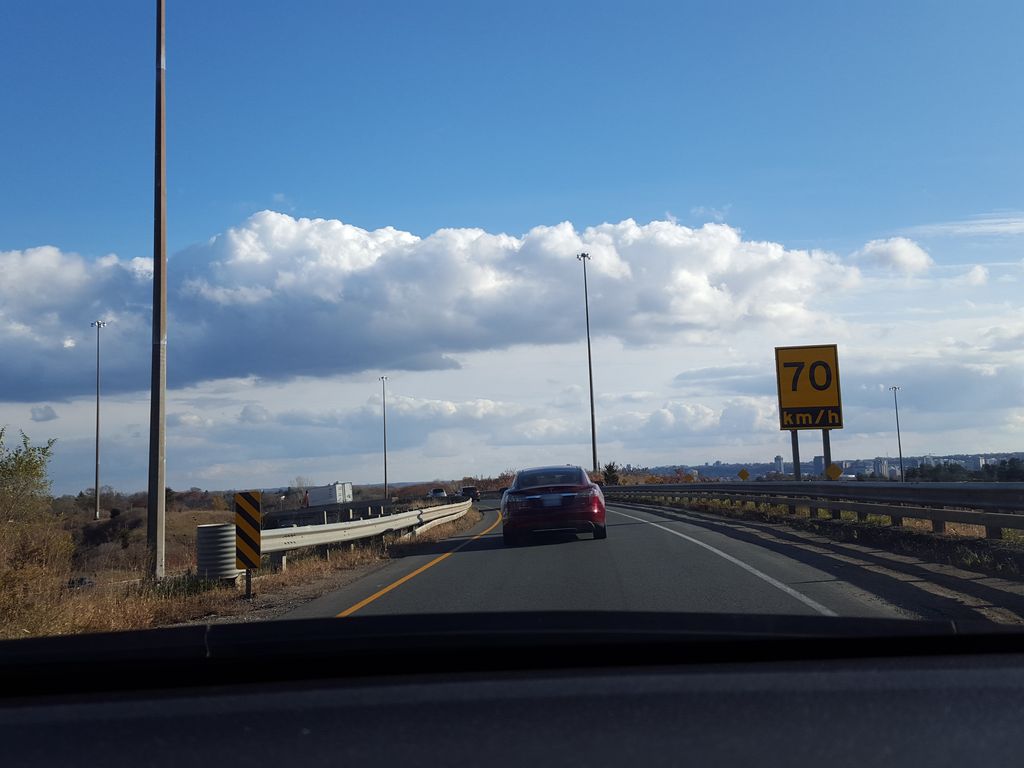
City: hamilton